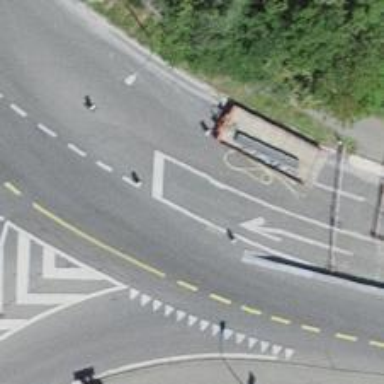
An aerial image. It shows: Secondary road with lane designated for cycling on the left side. The road surface is asphalt.